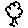
Label: tree